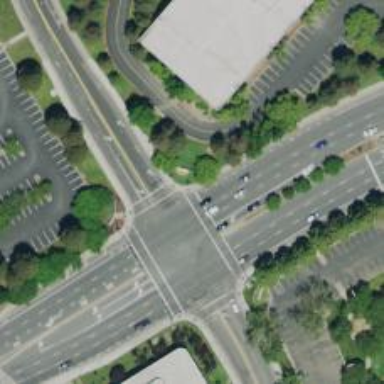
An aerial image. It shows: Solid stop line on the road.